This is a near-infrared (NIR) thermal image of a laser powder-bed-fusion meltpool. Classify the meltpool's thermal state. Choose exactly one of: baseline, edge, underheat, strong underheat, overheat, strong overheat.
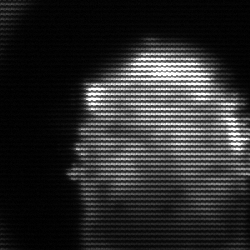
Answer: baseline